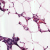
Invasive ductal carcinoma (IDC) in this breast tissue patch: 1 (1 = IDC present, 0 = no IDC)